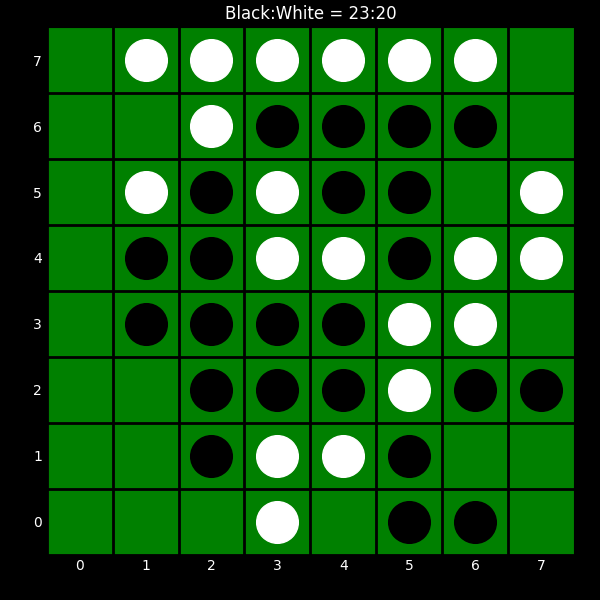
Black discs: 23
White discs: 20